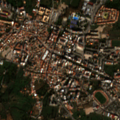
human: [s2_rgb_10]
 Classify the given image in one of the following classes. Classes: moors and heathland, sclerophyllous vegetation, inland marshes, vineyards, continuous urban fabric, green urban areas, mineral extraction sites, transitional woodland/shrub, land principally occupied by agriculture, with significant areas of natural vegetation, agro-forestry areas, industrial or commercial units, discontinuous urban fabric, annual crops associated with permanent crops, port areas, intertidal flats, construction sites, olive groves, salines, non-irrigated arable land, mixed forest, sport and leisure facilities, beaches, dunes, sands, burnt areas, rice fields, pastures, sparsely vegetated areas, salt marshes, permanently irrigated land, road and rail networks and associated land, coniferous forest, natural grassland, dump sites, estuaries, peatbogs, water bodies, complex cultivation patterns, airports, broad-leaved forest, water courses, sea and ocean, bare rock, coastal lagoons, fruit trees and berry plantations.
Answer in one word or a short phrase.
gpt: continuous urban fabric, discontinuous urban fabric, fruit trees and berry plantations, annual crops associated with permanent crops, complex cultivation patterns